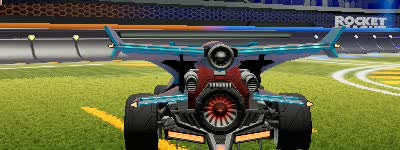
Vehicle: aftershock